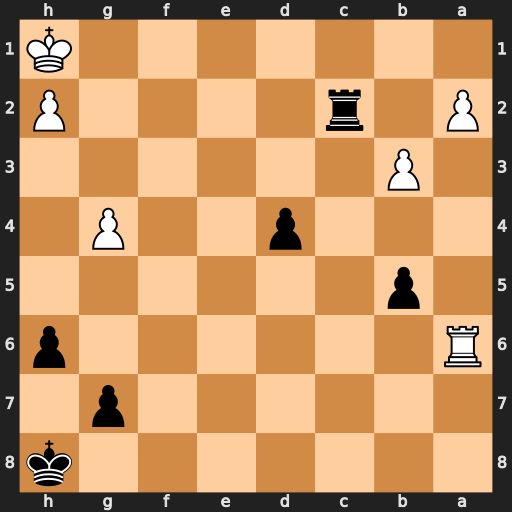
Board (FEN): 7k/6p1/R6p/1p6/3p2P1/1P6/P1r4P/7K
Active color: b
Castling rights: -
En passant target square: -
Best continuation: d3 Rd6 d2